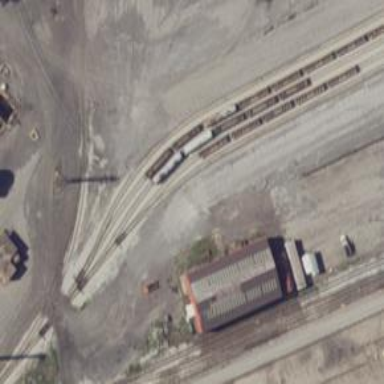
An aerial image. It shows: Railway spur service.